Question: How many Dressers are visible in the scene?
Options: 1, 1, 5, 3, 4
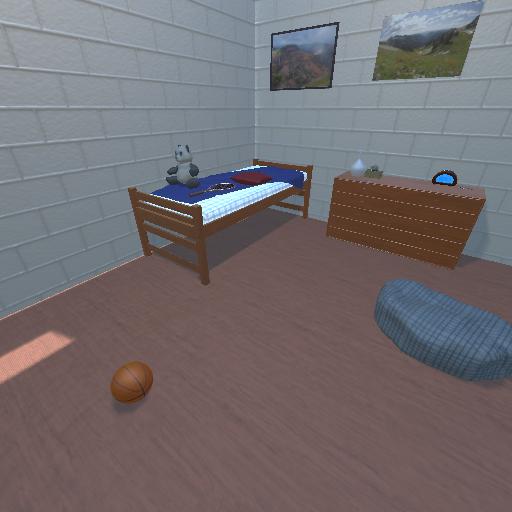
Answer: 1